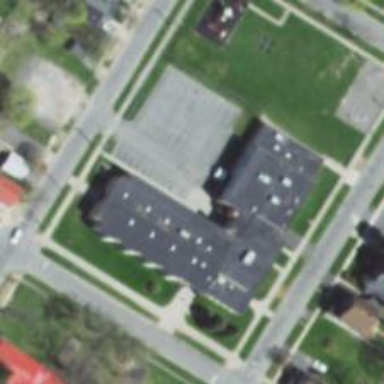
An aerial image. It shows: School.